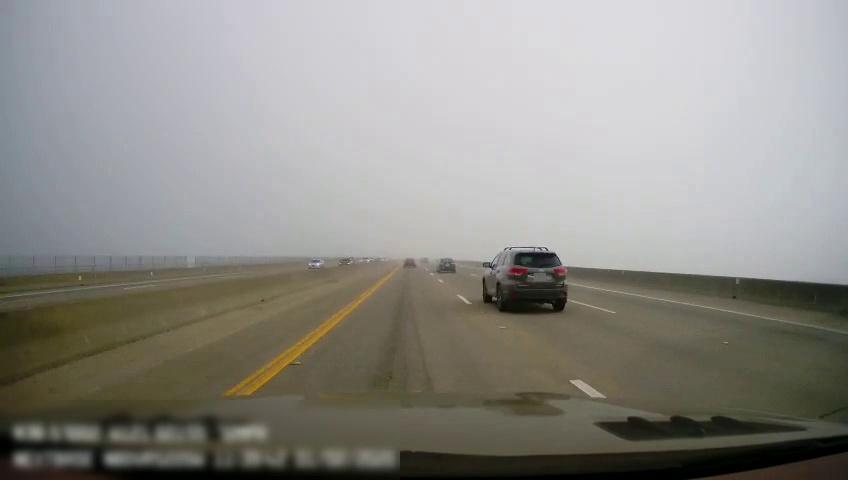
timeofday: Day
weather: Cloudy
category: Drivable Space
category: Drivable Space
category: Vehicles | Car
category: Vehicles | Car
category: Vehicles | Car
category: Vehicles | Car
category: Vehicles | SUV
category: Vehicles | Car
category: Lanes | Current Lane
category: Lanes | Current Lane
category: Lanes | Alternate Lane
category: Lanes | Alternate Lane
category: Lanes | Alternate Lane
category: Lanes | Opposite Lane
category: Lanes | Opposite Lane